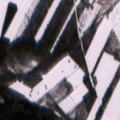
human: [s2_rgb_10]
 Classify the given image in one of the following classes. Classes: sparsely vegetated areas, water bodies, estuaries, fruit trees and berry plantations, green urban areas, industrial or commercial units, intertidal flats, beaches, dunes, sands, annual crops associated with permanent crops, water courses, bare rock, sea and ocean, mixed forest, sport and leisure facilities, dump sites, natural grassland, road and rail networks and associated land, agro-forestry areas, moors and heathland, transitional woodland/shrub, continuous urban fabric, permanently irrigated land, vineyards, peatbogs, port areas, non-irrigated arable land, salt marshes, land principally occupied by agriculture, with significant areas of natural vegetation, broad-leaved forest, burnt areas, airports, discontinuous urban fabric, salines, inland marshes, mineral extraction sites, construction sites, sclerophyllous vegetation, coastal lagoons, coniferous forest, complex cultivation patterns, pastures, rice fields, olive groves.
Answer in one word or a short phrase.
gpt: non-irrigated arable land, pastures, land principally occupied by agriculture, with significant areas of natural vegetation, coniferous forest, mixed forest, salt marshes